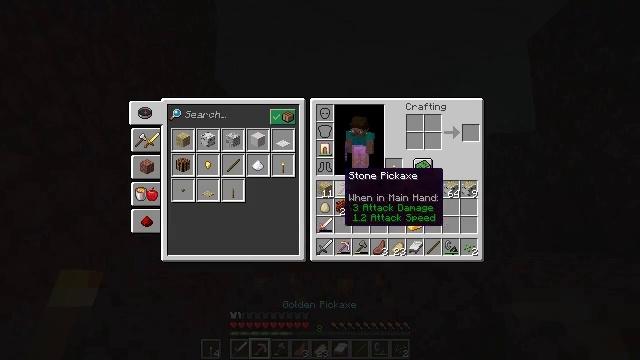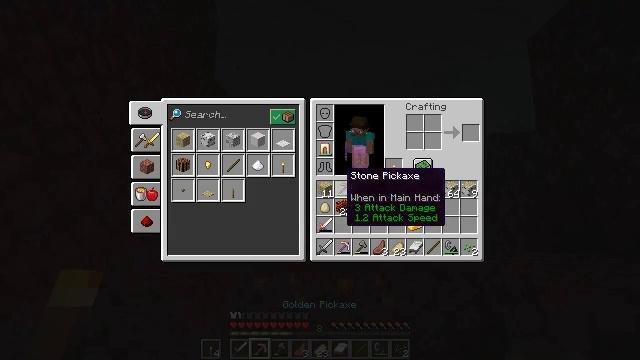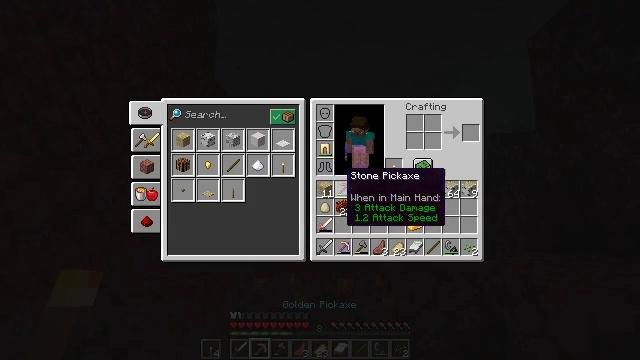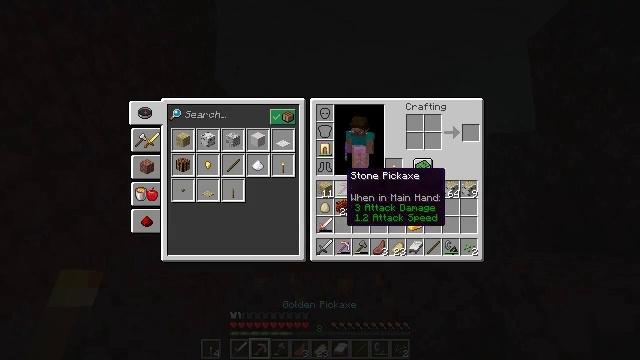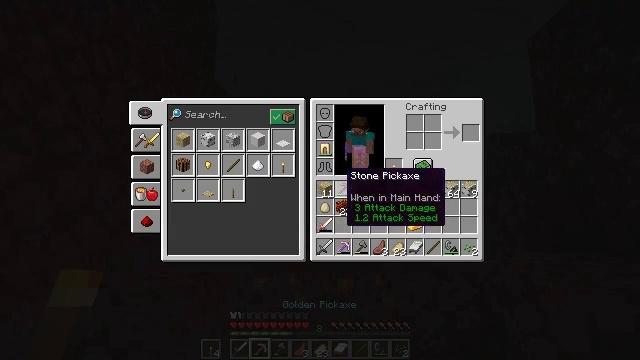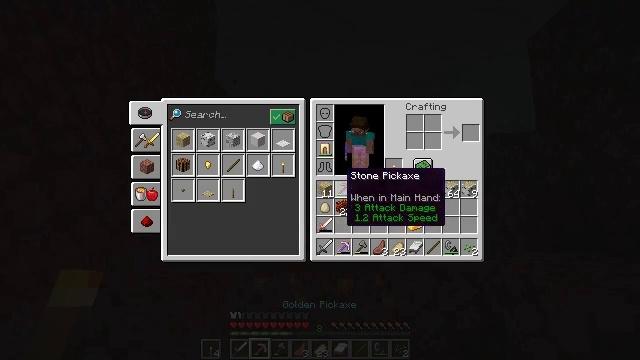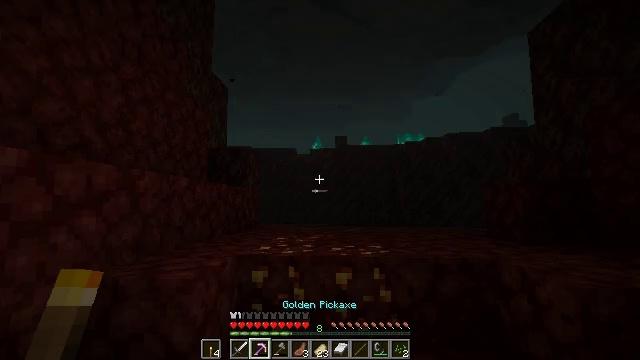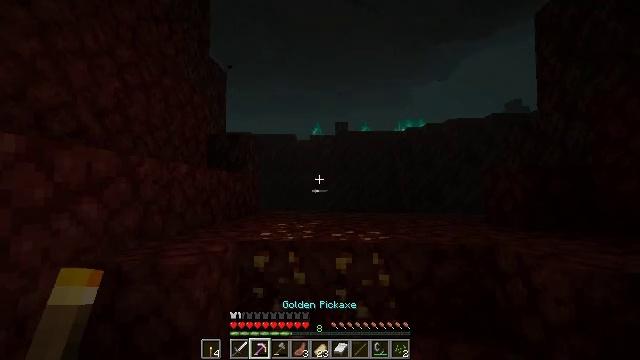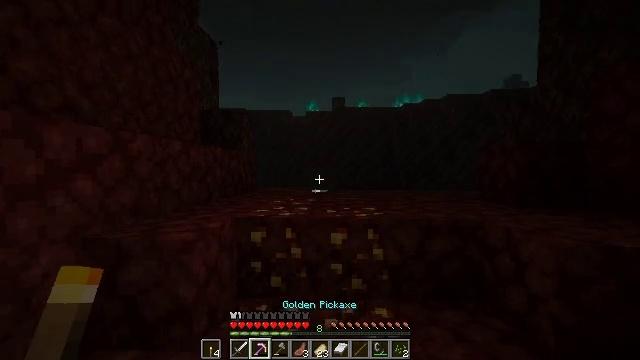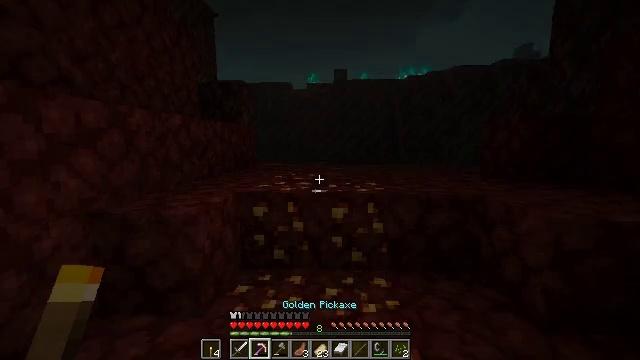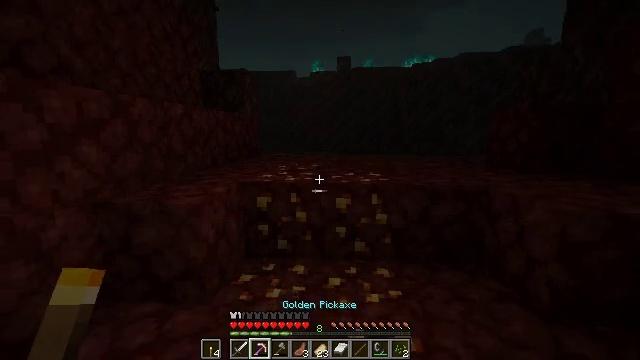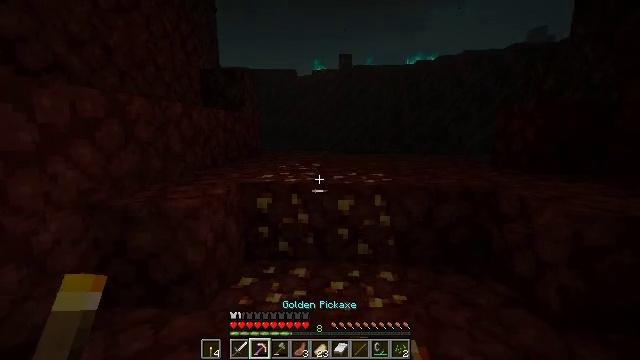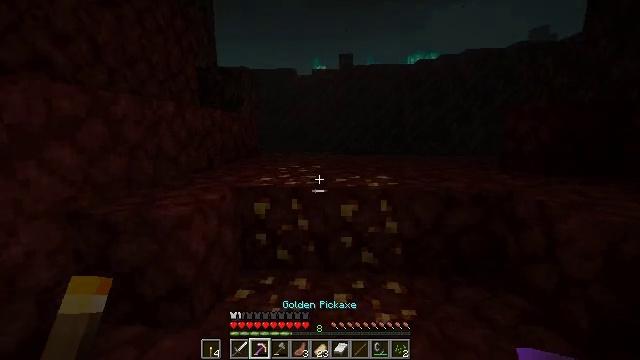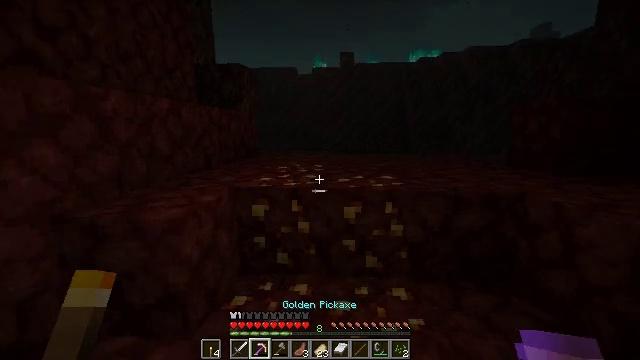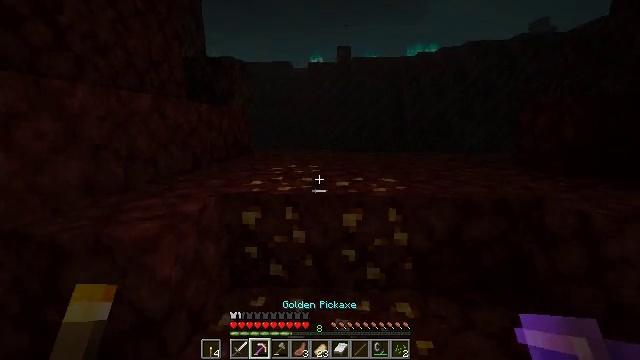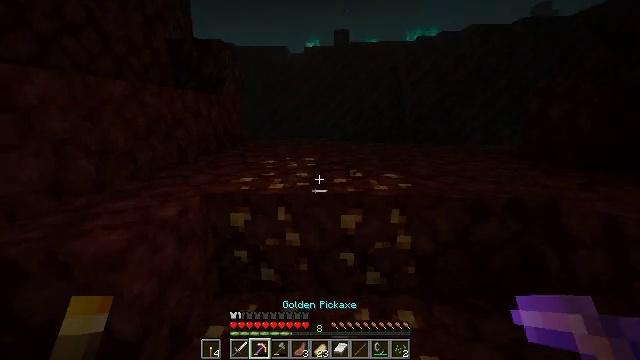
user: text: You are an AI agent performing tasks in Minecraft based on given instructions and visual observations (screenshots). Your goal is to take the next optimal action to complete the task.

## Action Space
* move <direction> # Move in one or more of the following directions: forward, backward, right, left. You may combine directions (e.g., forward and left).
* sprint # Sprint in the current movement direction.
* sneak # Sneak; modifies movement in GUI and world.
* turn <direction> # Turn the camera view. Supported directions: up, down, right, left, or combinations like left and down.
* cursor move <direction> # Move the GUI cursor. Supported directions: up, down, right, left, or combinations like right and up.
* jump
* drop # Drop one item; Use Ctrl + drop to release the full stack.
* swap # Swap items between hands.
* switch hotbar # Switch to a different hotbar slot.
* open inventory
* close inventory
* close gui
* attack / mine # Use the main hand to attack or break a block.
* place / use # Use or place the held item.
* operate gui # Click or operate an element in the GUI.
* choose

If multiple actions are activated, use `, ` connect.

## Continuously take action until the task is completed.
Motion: motion action
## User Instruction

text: Collect nether gold ore blocks.
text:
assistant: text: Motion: switch to hotbar 2
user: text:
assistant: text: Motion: switch to hotbar 2
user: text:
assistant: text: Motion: no_op
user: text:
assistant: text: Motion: no_op
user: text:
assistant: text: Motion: no_op
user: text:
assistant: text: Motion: cursor move down
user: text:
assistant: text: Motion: turn down
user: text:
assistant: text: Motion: turn down
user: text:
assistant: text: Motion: turn down
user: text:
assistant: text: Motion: move forward, turn down
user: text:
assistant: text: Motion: move forward
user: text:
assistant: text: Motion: move forward
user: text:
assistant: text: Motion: move forward
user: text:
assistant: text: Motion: move forward
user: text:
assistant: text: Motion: move forward, turn down, attack / mine
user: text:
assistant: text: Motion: move forward, turn left and down, attack / mine
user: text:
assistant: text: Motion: turn left and down, attack / mine
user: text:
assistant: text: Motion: turn left and down, attack / mine
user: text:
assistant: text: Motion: turn left and down, attack / mine
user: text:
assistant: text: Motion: turn left and down, attack / mine
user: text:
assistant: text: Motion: attack / mine
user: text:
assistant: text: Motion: attack / mine
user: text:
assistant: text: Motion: attack / mine
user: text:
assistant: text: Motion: attack / mine
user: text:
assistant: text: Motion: move forward, attack / mine
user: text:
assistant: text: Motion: move forward, attack / mine
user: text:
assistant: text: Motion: move forward, attack / mine
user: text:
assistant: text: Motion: attack / mine
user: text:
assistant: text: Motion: attack / mine
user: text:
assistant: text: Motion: attack / mine